Question: This seems like a simple task but I can't seem to track down an answer.
In JetBrains' PHPStorm, what is the shortcut for switching between split panes? (Using OS X)

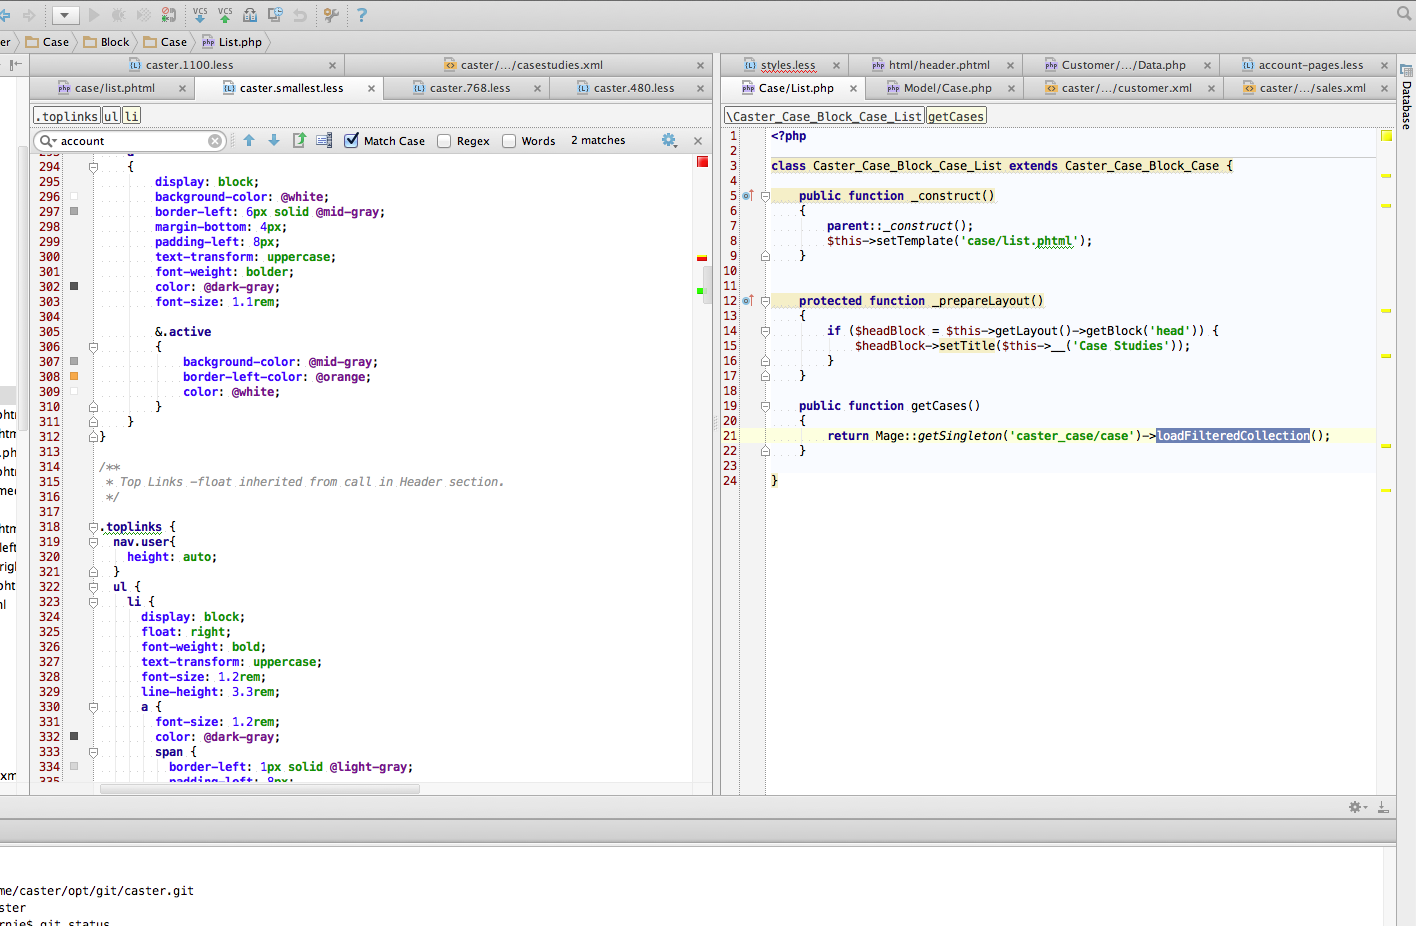
Answer: - -
Keyboard shortcuts can be changed at 'Preferences | Keymap'